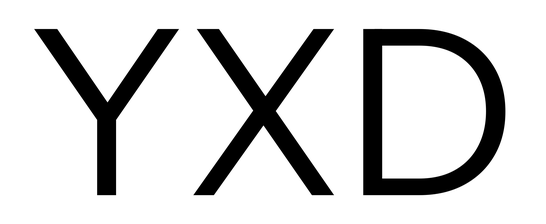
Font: InstrumentSans_Regular